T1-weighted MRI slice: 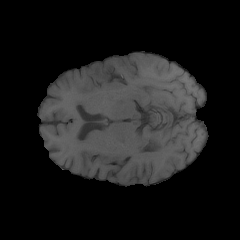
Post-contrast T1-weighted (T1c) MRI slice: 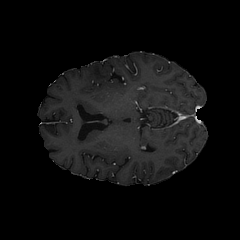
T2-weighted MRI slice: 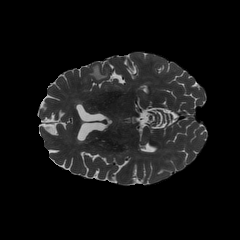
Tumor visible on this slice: yes